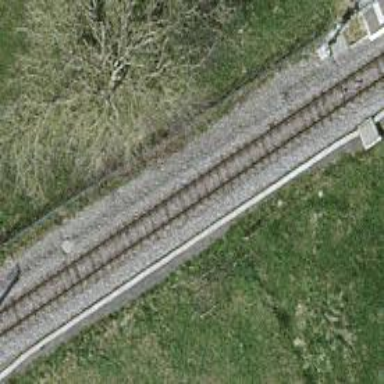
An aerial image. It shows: Narrow-gauge railway track electrified by contact line.